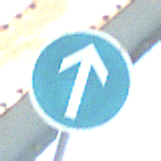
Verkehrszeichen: VorgeschriebeneFahrtrichtungGeradeaus
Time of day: MorningAfternoon
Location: Outdoor (Special)
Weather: Clear
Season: NotSpecified
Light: Natural